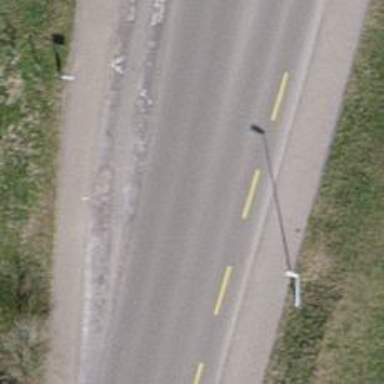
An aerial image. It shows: Bus stop equipped with public transport stop position.